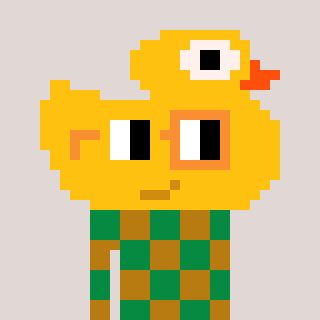
a pixel art character with square yellow and orange glasses, a ducky-shaped head and a gold-colored body on a warm background